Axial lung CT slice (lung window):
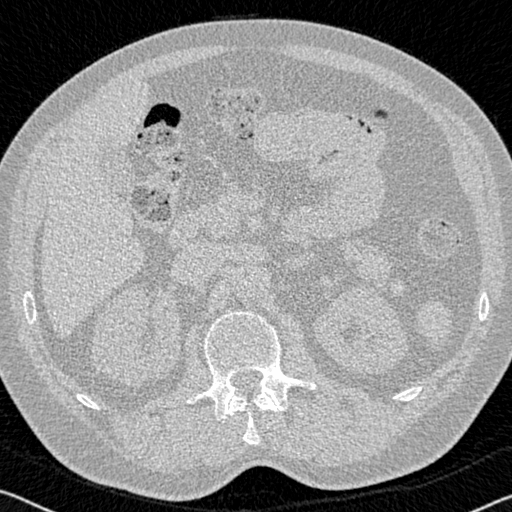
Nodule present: no